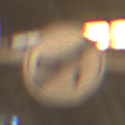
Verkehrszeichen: EndeVerbotUeberholenEinspurigeFahrzeuge
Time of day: NotSpecified
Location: Indoor (Urban)
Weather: NotSpecified
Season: NotSpecified
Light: Artificial